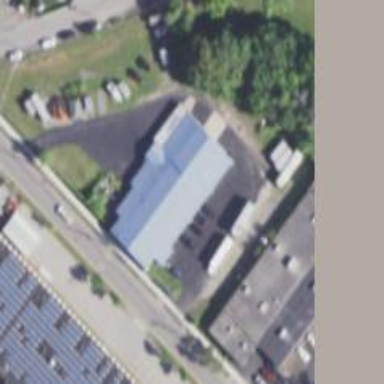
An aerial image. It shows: Industrial building.